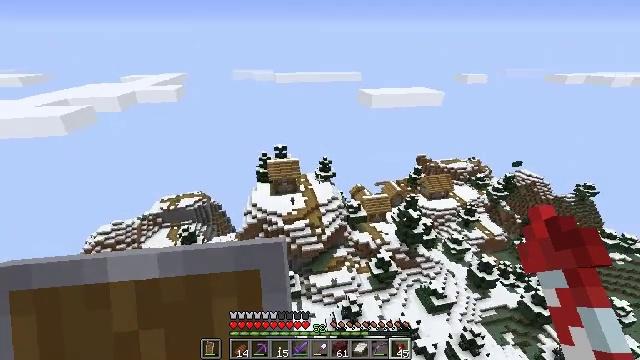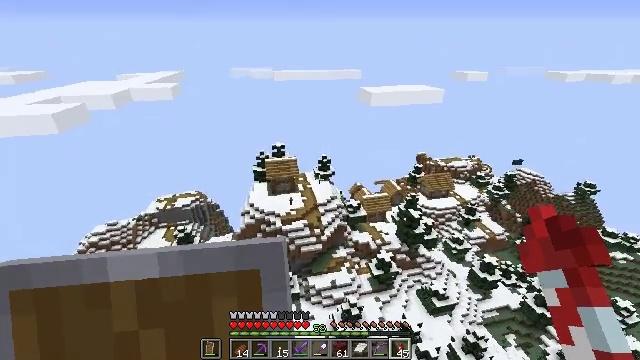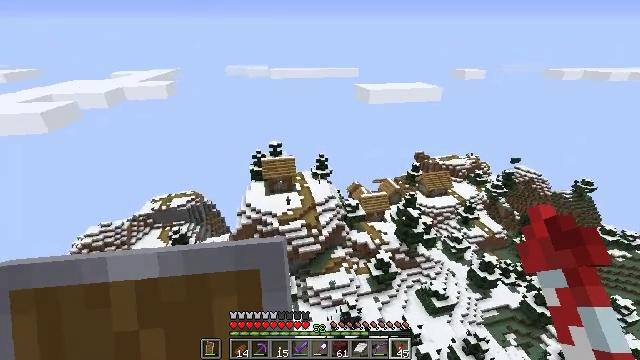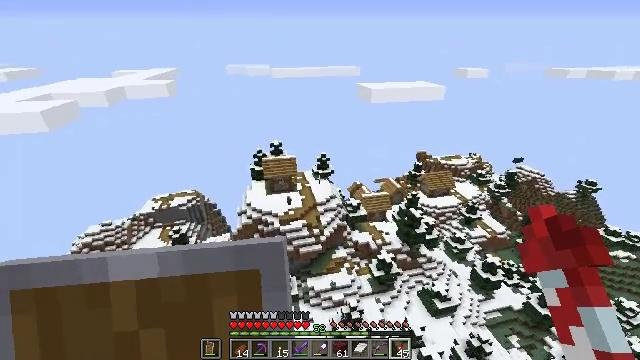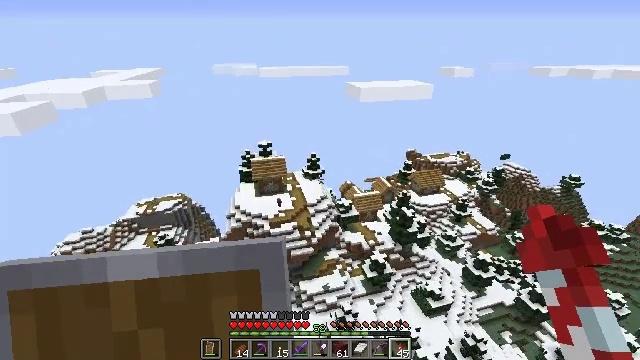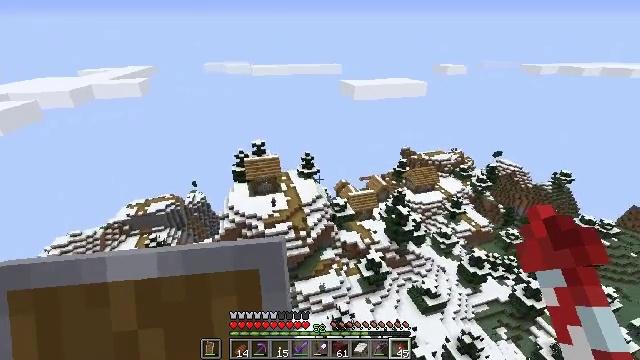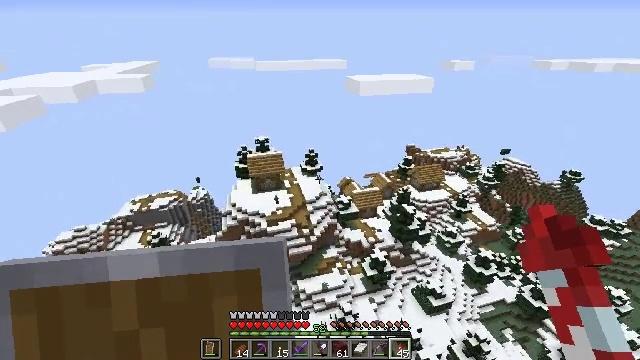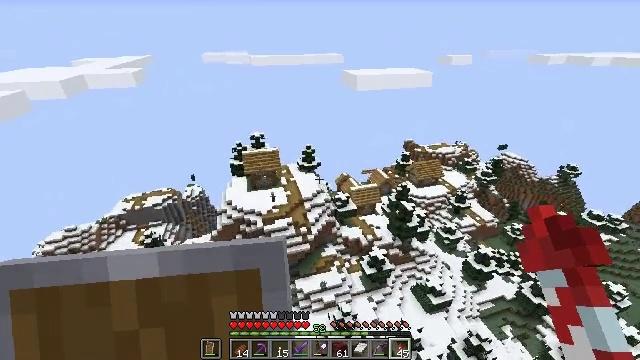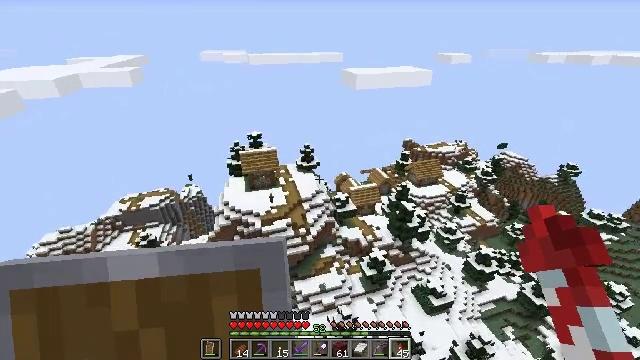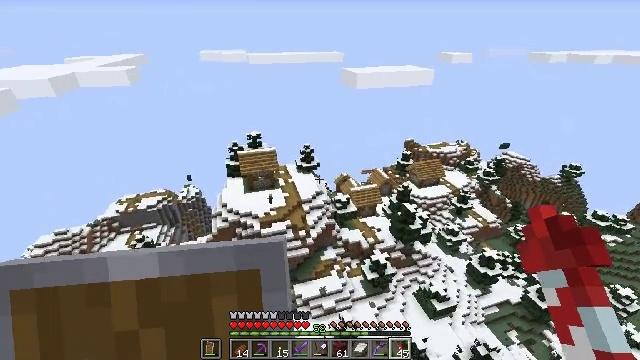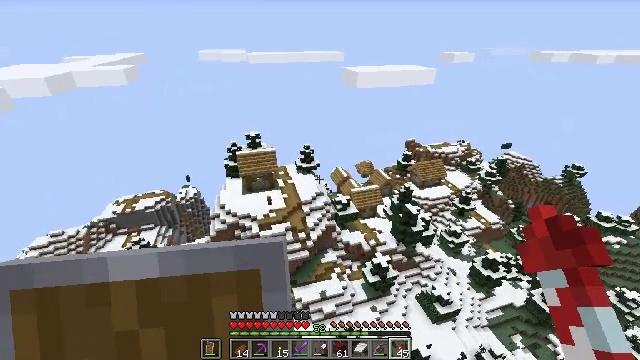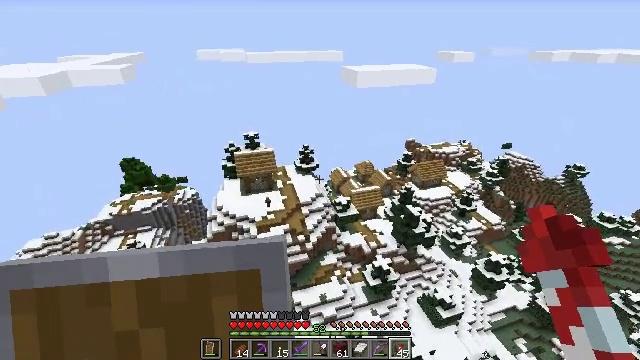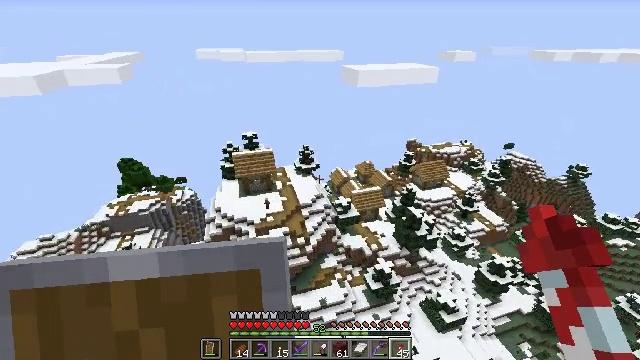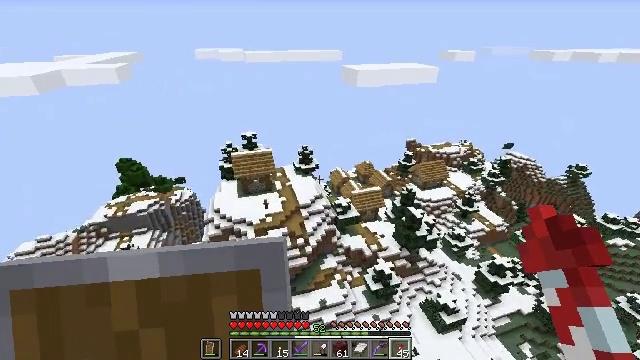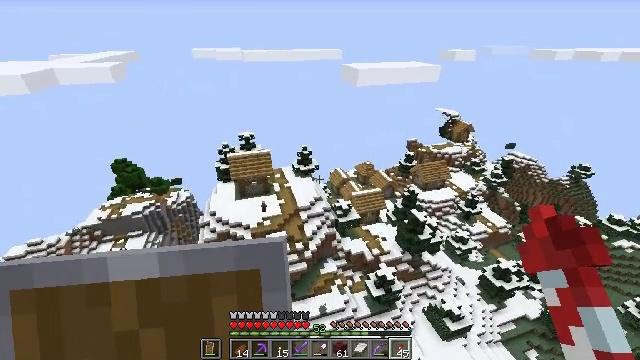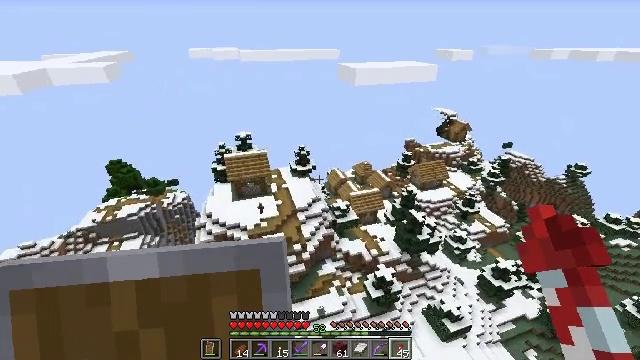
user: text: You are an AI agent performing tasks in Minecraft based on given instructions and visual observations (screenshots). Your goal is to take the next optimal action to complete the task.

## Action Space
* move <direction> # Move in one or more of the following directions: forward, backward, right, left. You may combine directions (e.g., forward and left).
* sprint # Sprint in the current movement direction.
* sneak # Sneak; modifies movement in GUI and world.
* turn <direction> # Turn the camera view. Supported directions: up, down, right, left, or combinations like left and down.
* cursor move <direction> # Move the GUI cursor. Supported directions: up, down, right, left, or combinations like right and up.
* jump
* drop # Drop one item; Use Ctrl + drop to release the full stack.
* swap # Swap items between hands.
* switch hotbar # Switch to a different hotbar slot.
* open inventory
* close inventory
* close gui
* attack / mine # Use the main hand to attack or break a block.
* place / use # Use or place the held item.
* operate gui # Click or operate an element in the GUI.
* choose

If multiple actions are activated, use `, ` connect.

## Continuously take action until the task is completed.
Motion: motion action
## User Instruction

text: Attack the bell to remove it.
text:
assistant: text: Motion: no_op
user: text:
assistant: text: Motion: no_op
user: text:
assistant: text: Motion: no_op
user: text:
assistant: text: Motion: turn right
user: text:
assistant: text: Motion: turn right
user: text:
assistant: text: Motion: no_op
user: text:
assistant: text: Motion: no_op
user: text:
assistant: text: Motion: no_op
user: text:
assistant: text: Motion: no_op
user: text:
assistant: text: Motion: no_op
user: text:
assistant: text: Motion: no_op
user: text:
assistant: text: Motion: no_op
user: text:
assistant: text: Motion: no_op
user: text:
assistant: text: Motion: no_op
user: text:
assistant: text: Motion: no_op
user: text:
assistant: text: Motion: no_op
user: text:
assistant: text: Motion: no_op
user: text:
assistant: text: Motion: no_op
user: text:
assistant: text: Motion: no_op
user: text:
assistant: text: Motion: no_op
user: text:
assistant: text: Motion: no_op
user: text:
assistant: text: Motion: no_op
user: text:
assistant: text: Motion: no_op
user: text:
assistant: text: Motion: no_op
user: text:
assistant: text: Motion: no_op
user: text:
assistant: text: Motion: no_op
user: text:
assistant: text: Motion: no_op
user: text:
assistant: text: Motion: no_op
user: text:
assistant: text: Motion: no_op
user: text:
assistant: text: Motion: no_op